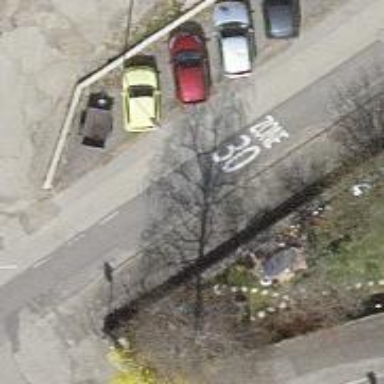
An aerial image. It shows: Residential road with lane markings.